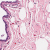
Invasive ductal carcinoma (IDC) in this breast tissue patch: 0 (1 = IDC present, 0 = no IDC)